Question: When I open the visual studio 2010 premium, Solution explorer doesn't show up.
It was working and now its not.
It is showing a out of memory exception. Any help would be greatly appreciated.
Attached is the screen shot
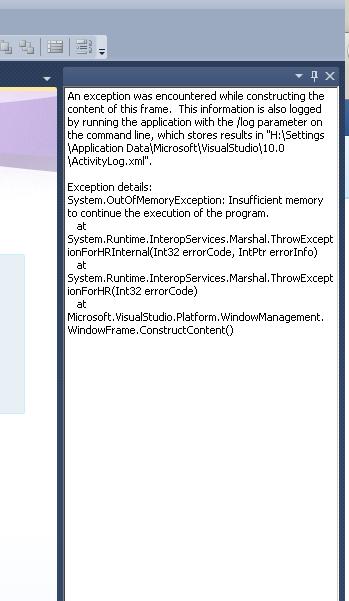
Answer: try resetting visual studio by closing it out completely and running the following command.
'''
devenv /resetsettings
'''